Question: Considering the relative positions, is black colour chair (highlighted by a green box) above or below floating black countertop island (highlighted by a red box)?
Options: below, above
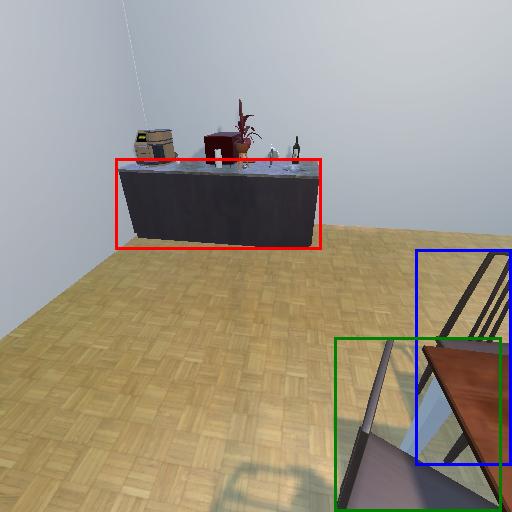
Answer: below